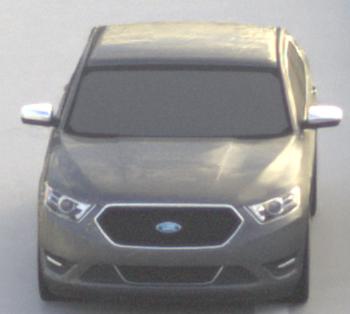
Make: Ford
Model: Taurus
Detailed model: SHO
Model produced from: 2012
Model produced until: 2019
Doors: 4
Color: gray
Road condition: dry road
Daytime: morning or afternoon
Contrast: medium contrast